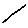
Label: line